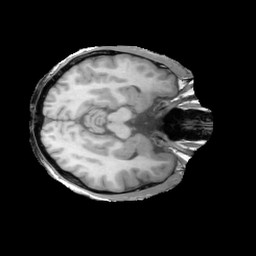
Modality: T1w
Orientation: axial
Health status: ill
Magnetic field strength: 3 T